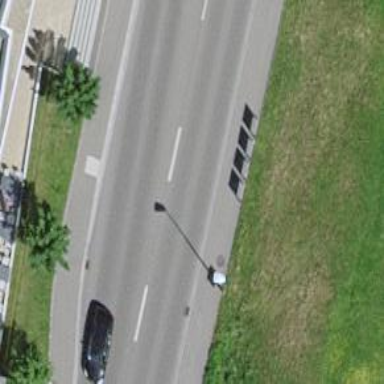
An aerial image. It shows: Bus stop with designated public transport stop position.